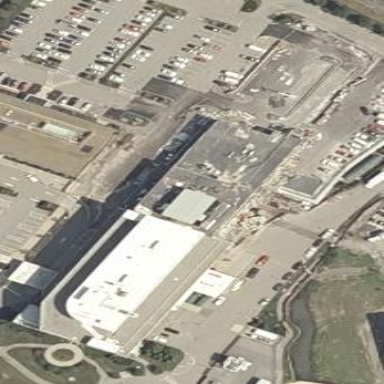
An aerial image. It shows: Parking area with asphalt surface.